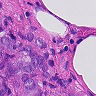
Metastatic tissue present: yes